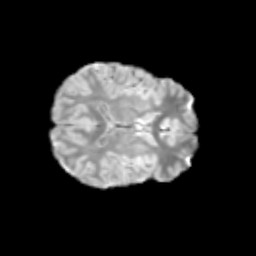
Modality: T2w
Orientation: axial
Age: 13
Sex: female
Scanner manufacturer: siemens
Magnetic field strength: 3 T
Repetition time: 3.8 s
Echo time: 0.07 s